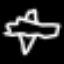
Label: airplane